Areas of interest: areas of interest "Shanghai Lanling Flowers and Birds Integrated Creative Art Park"
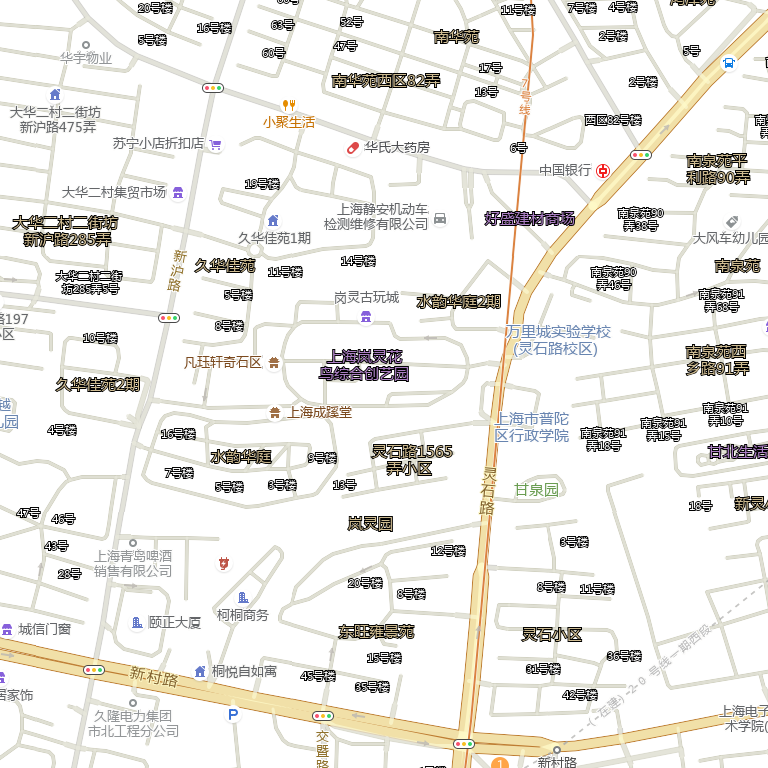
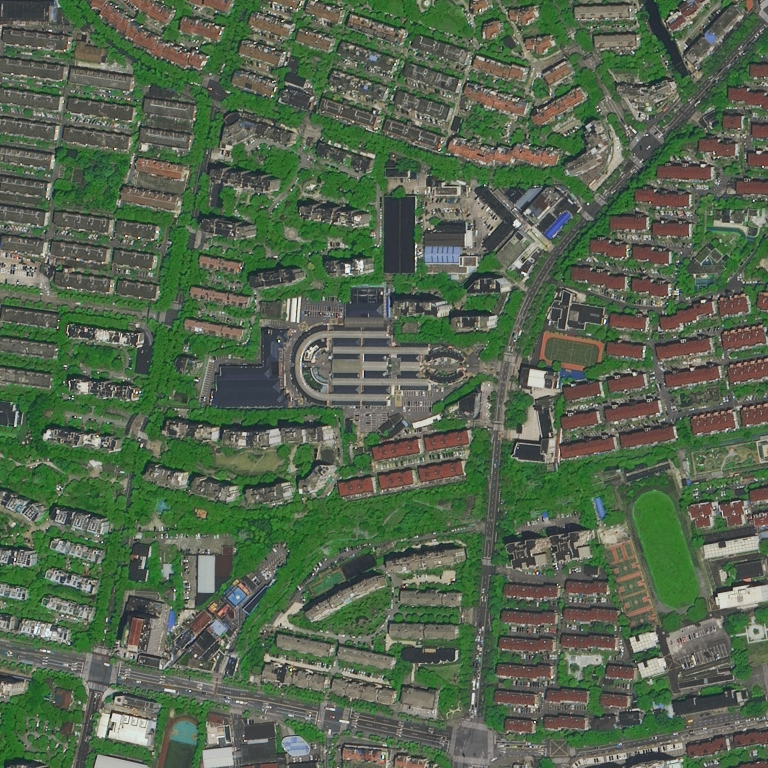